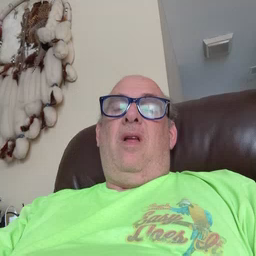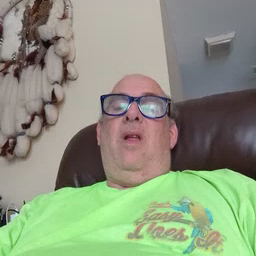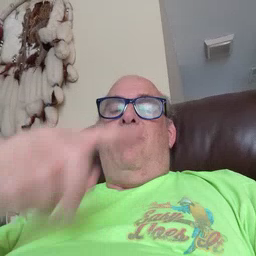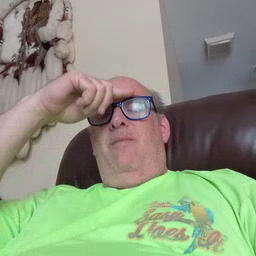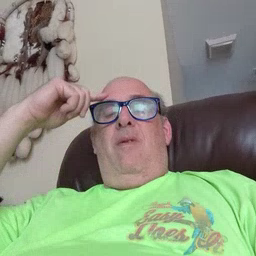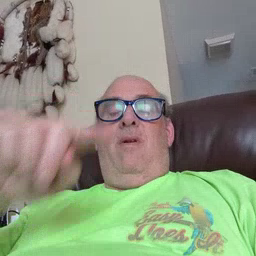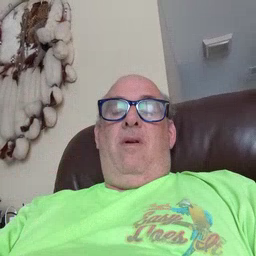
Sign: black